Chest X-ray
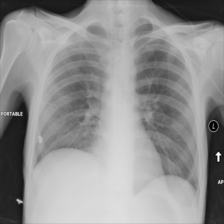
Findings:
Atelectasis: negative
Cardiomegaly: negative
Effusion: negative
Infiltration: negative
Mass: negative
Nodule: negative
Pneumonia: negative
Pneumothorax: negative
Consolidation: negative
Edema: negative
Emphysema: negative
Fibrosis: negative
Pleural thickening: negative
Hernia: negative